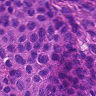
Metastatic tissue present: yes